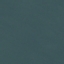
Label: SeaLake